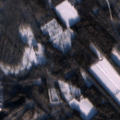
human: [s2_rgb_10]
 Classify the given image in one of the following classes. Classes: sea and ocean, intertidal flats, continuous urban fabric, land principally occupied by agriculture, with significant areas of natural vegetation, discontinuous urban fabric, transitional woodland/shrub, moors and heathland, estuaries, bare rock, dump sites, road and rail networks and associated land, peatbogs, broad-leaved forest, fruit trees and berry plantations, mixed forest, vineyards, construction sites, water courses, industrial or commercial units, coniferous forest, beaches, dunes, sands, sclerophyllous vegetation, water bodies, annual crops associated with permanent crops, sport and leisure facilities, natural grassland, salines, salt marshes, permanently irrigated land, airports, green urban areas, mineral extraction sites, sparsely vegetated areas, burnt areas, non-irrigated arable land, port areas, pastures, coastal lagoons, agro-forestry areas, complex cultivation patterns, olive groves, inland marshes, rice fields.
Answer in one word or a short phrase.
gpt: non-irrigated arable land, coniferous forest, mixed forest, transitional woodland/shrub